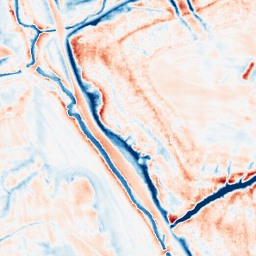
Category: classical
Decomposition family: gaussian_anisotropic
Decomposition parameters: sigma_x: 5
sigma_y: 5
Upsampling method: sinc_blackman
Upsampling parameters: scale: 8
kernel_size: 16
Upsampling scale: 8